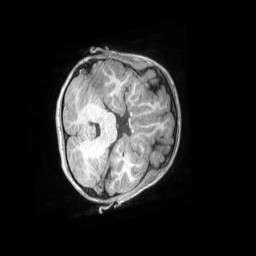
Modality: T1w
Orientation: axial
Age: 6
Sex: female
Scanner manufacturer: siemens
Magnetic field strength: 3 T
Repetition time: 2.53 s
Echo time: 0.00164 s